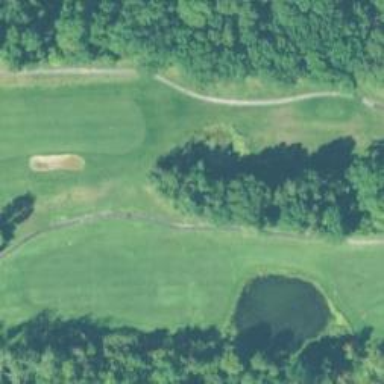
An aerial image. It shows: Pathway for golfing.